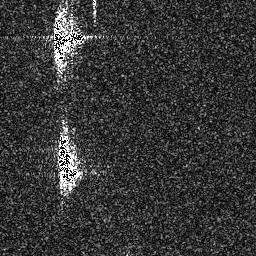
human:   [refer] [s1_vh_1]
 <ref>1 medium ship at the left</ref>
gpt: <box>[[20, 51, 31, 75, 0]]</box>